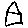
Label: house